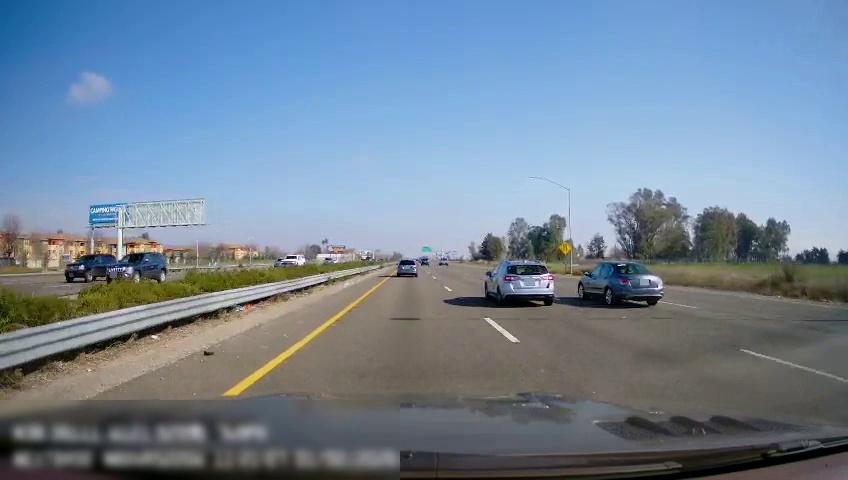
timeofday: Day
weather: Sunny
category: Drivable Space
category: Drivable Space
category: Vehicles | Car
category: Vehicles | Car
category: Vehicles | Car
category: Vehicles | Car
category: Vehicles | SUV
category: Vehicles | SUV
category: Vehicles | Car
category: Vehicles | SUV
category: Vehicles | SUV
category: Lanes | Current Lane
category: Lanes | Current Lane
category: Lanes | Alternate Lane
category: Lanes | Alternate Lane
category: Lanes | Alternate Lane
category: Lanes | Opposite Lane
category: Traffic | Signs
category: Traffic | Signs